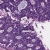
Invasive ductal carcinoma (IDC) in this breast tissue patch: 1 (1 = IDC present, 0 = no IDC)